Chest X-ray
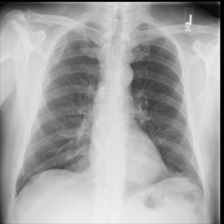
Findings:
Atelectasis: negative
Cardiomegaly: negative
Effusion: negative
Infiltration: negative
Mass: negative
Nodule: negative
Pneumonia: negative
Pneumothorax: negative
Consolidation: negative
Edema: negative
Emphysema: negative
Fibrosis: negative
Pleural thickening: negative
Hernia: negative